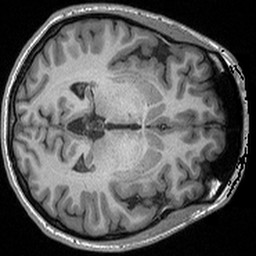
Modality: T1w
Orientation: axial
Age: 28
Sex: female